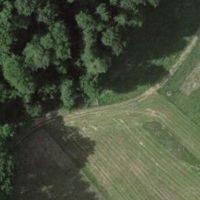
EUNIS habitat code: 24
Species observed at this site:
Chrysolina coerulans